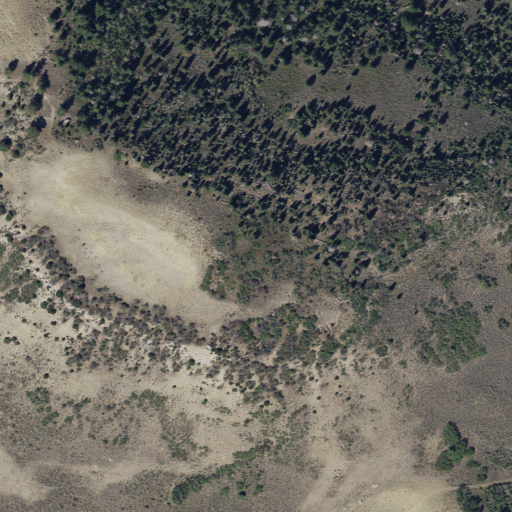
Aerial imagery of mountain in Utah named Corral Knoll containing evergreen forest, shrub, and deciduous forest